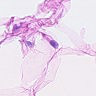
Metastatic tissue present: no